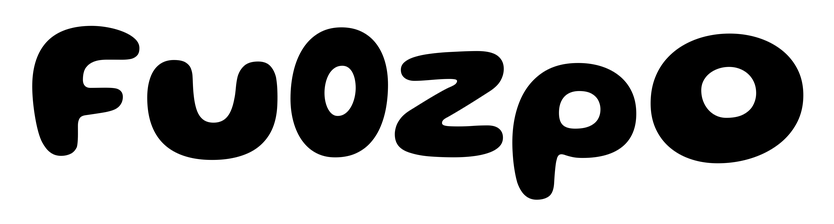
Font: Gluten_Bold